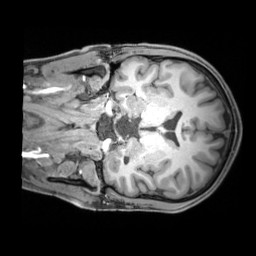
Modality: T1w
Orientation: coronal
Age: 24
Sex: male
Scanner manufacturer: siemens
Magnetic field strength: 3 T
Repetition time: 1.97 s
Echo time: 0.00206 s